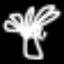
Label: palm tree